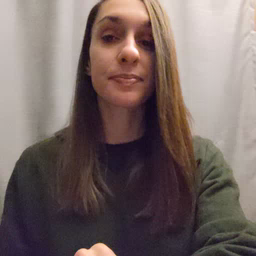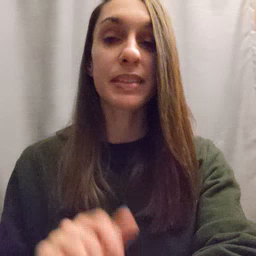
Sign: yucky